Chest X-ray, PA view. Patient: 57 years old, sex M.
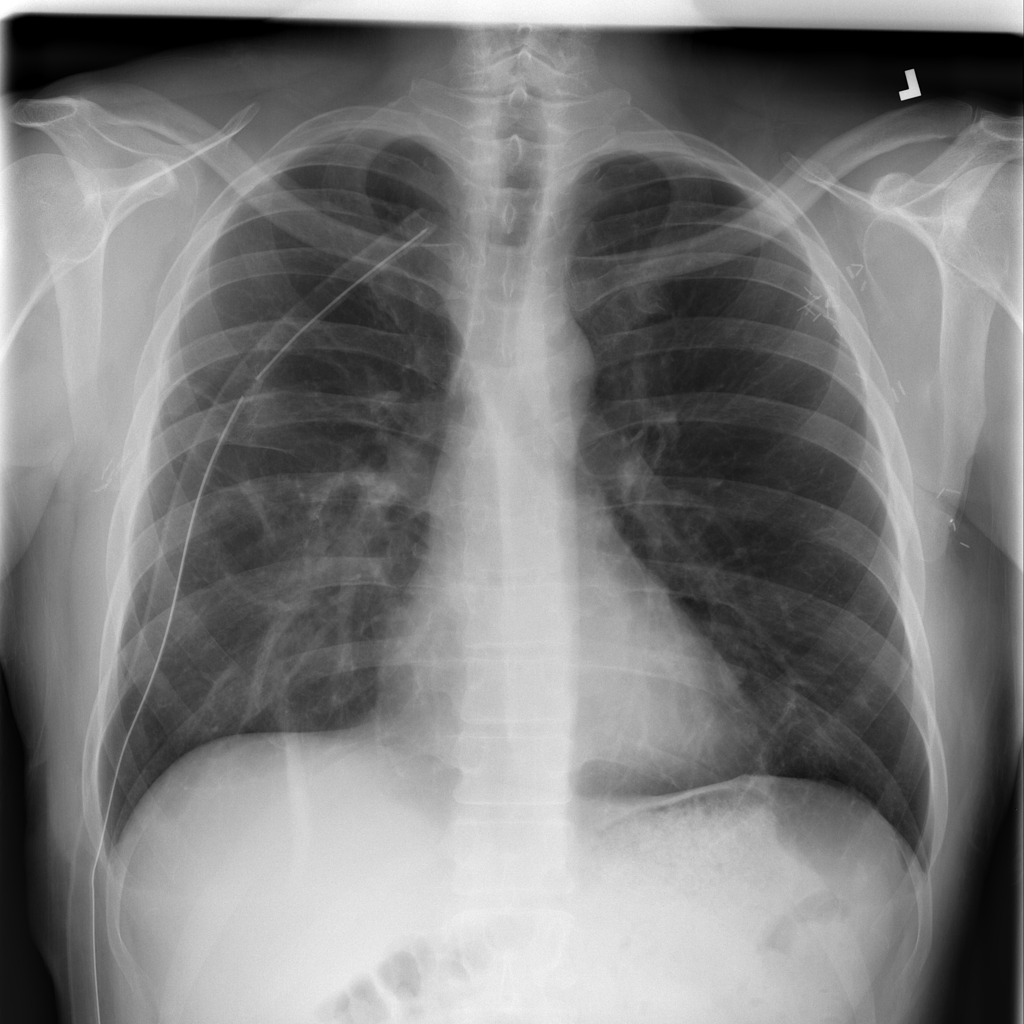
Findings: No Finding